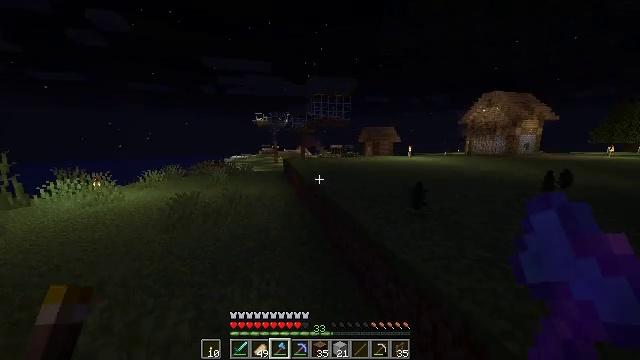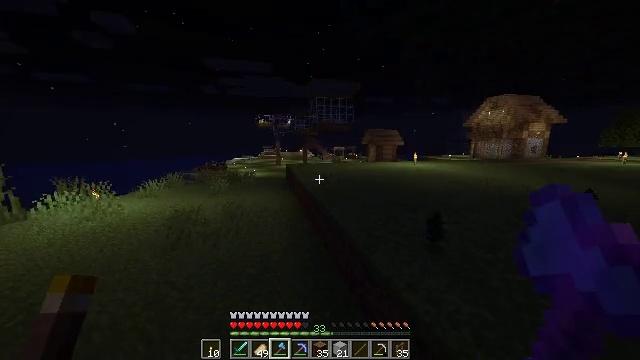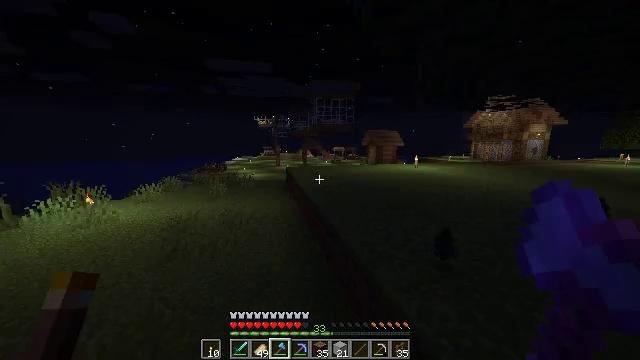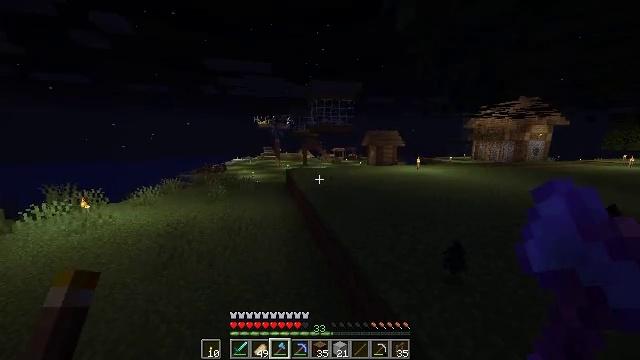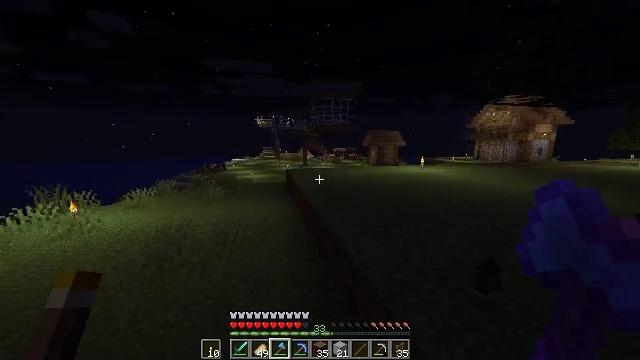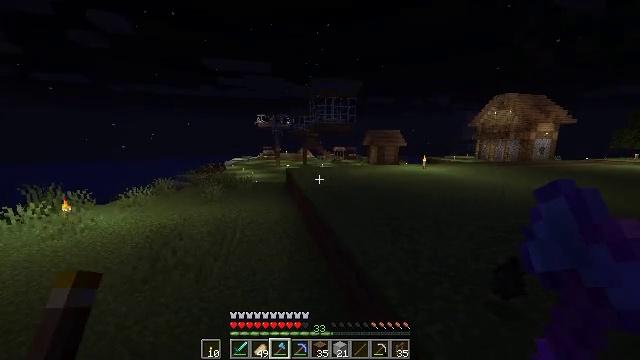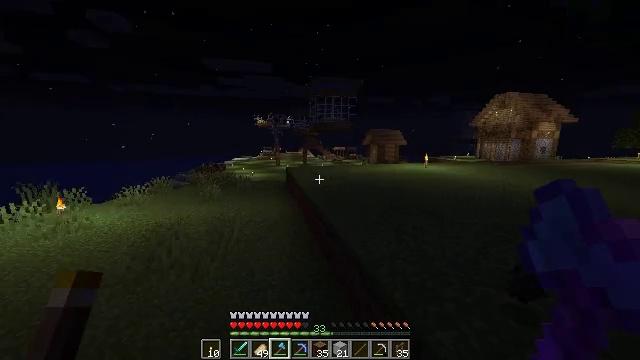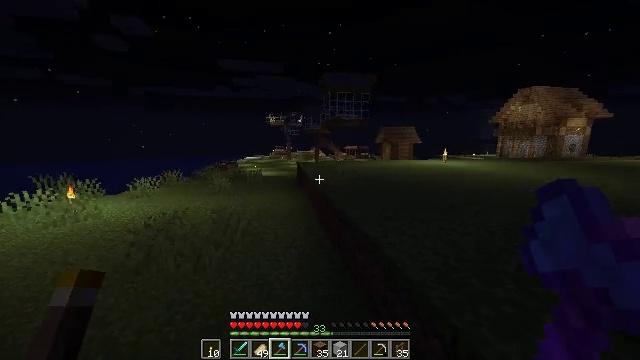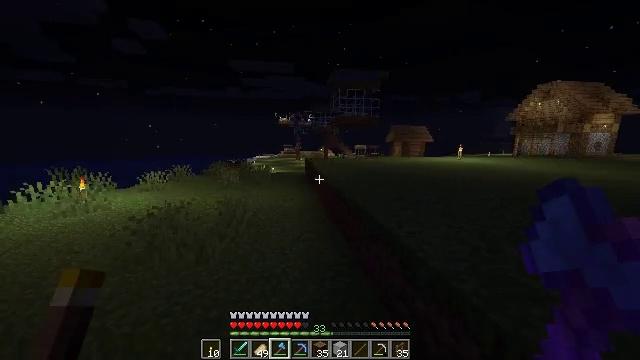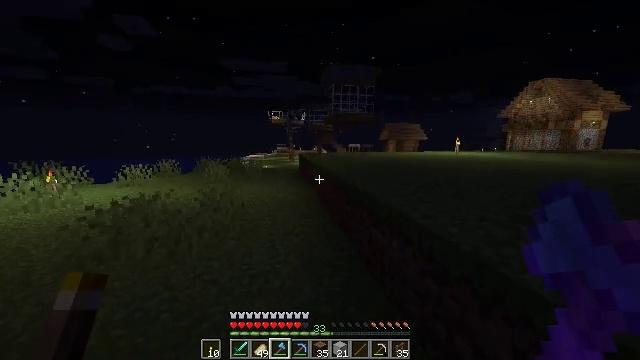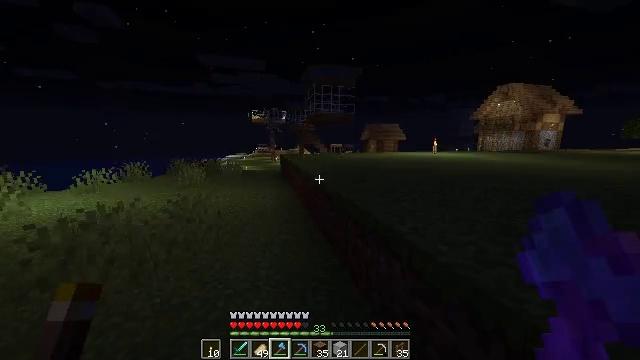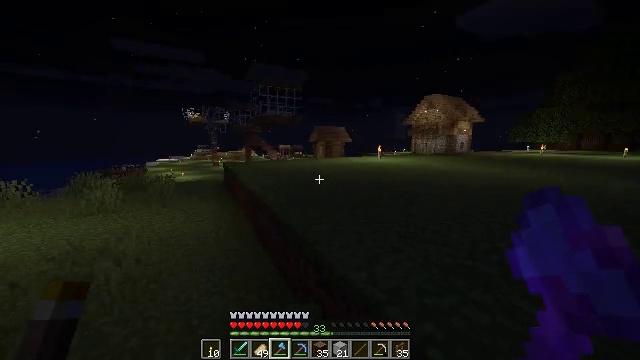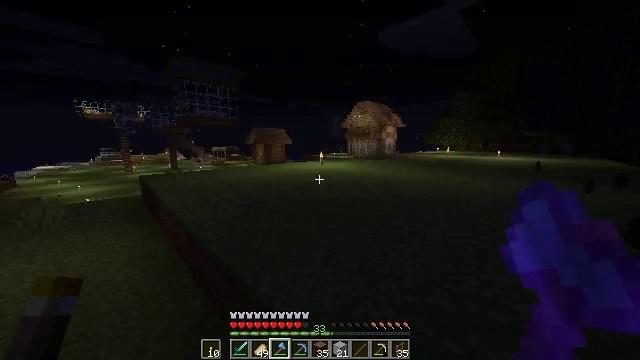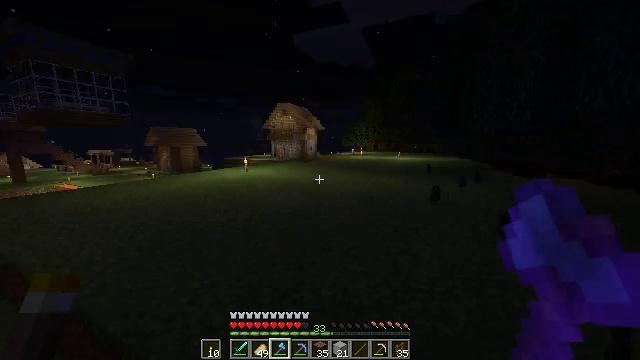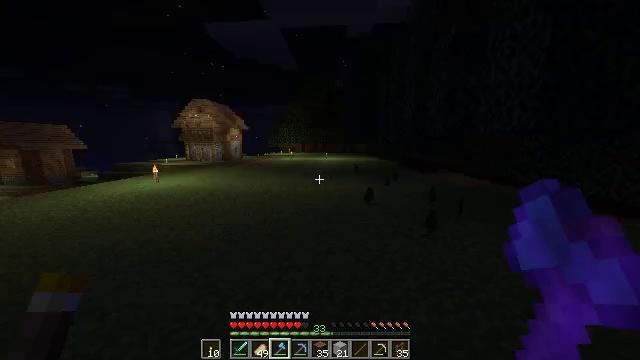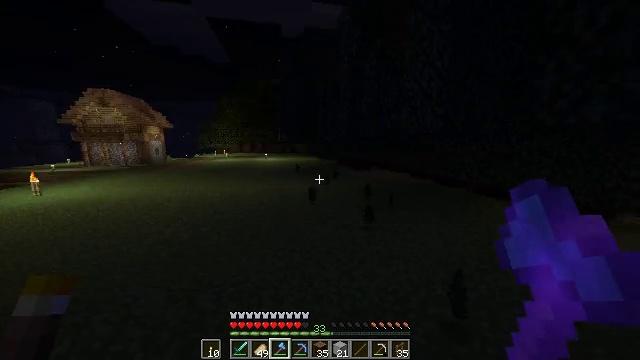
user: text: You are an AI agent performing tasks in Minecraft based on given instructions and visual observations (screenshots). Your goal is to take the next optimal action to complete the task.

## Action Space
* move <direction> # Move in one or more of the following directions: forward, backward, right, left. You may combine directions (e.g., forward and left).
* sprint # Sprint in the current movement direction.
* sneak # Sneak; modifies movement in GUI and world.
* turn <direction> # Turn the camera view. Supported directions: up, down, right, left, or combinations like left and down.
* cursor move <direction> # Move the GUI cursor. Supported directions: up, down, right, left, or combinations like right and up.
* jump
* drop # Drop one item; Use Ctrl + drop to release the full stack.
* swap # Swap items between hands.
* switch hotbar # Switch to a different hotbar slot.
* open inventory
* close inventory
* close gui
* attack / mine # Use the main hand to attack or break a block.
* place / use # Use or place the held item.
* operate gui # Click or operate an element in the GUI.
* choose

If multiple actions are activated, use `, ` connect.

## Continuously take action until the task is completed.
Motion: motion action
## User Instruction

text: Destroy the brown bed to move it.
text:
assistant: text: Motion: move forward, jump
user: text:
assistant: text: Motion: move forward, jump
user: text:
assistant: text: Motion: move forward, jump
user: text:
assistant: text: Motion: move forward, jump
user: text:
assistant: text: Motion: move forward, jump
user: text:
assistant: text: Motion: move forward, jump
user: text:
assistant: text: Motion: move forward, turn left, jump
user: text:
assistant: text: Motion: move forward, turn left, jump
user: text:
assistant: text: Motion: move forward, turn right, jump
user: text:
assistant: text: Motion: move forward, sprint, turn right, jump
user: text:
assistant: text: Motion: move forward, sprint, turn right, jump
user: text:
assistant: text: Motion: move forward, sprint, turn right, jump
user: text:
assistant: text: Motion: move forward, turn right, jump
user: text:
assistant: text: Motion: move forward, turn right, jump
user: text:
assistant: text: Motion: move forward, turn right, jump
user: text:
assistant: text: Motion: move forward, turn right, jump
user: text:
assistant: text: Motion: move forward, turn right, jump
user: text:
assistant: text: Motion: move forward, turn right, jump
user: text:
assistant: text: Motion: move forward, turn right
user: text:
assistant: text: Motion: move forward, turn right
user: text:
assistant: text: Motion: move forward, sprint, turn right
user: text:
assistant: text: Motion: move forward, sprint, turn right
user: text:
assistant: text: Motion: move forward, sprint, turn right
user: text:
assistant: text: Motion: move forward, sprint, turn right
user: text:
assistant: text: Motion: move forward
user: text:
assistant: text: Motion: move forward
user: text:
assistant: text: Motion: move forward
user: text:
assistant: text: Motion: move forward, sprint
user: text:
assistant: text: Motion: move forward, sprint, turn left
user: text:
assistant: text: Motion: move forward, sprint, turn left and down